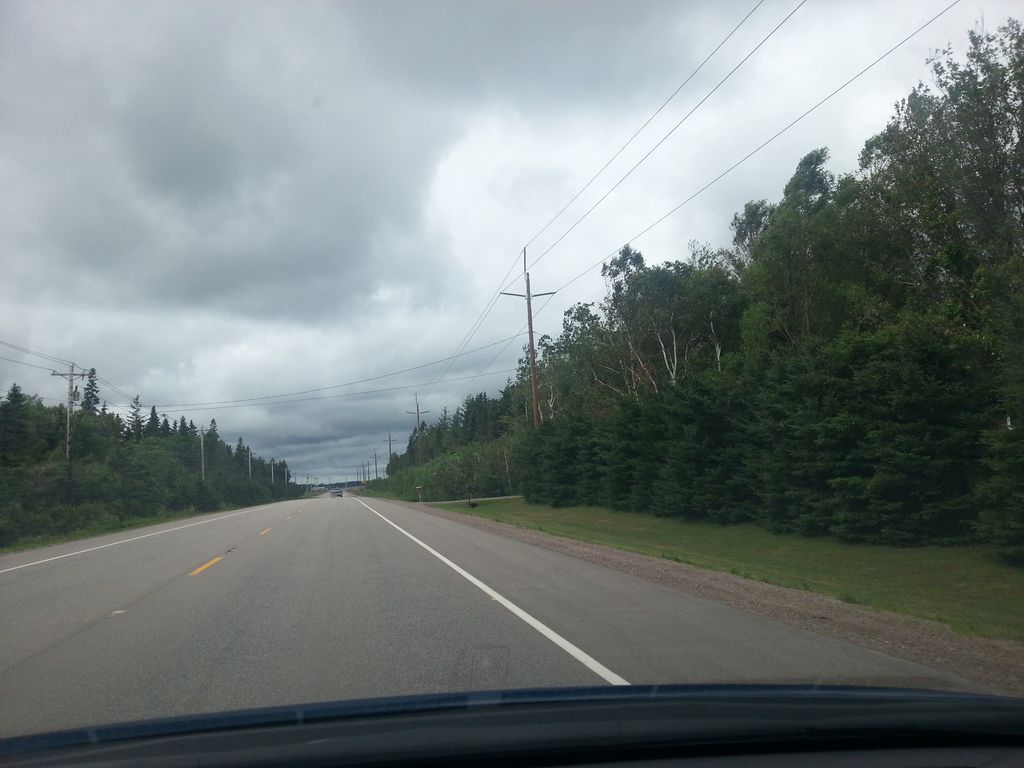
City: charlottetown